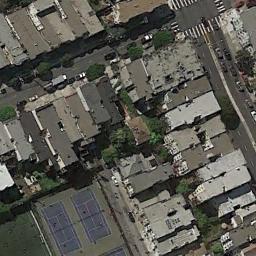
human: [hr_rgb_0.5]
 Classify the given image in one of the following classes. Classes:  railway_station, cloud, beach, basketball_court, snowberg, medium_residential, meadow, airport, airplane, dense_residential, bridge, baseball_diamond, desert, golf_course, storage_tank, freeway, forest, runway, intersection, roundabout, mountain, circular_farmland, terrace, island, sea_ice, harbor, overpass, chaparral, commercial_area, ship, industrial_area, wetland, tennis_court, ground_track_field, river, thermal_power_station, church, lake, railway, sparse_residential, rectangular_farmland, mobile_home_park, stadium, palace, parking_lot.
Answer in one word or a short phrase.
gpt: tennis_court